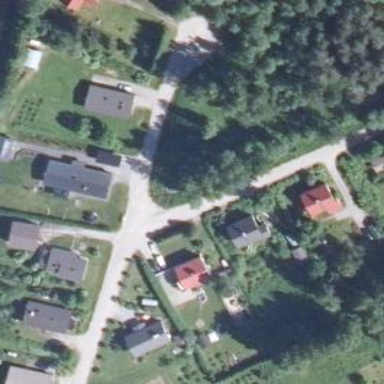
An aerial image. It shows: Residential road.